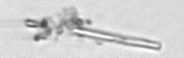
Label: fiber_TAG_external_detritus